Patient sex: F
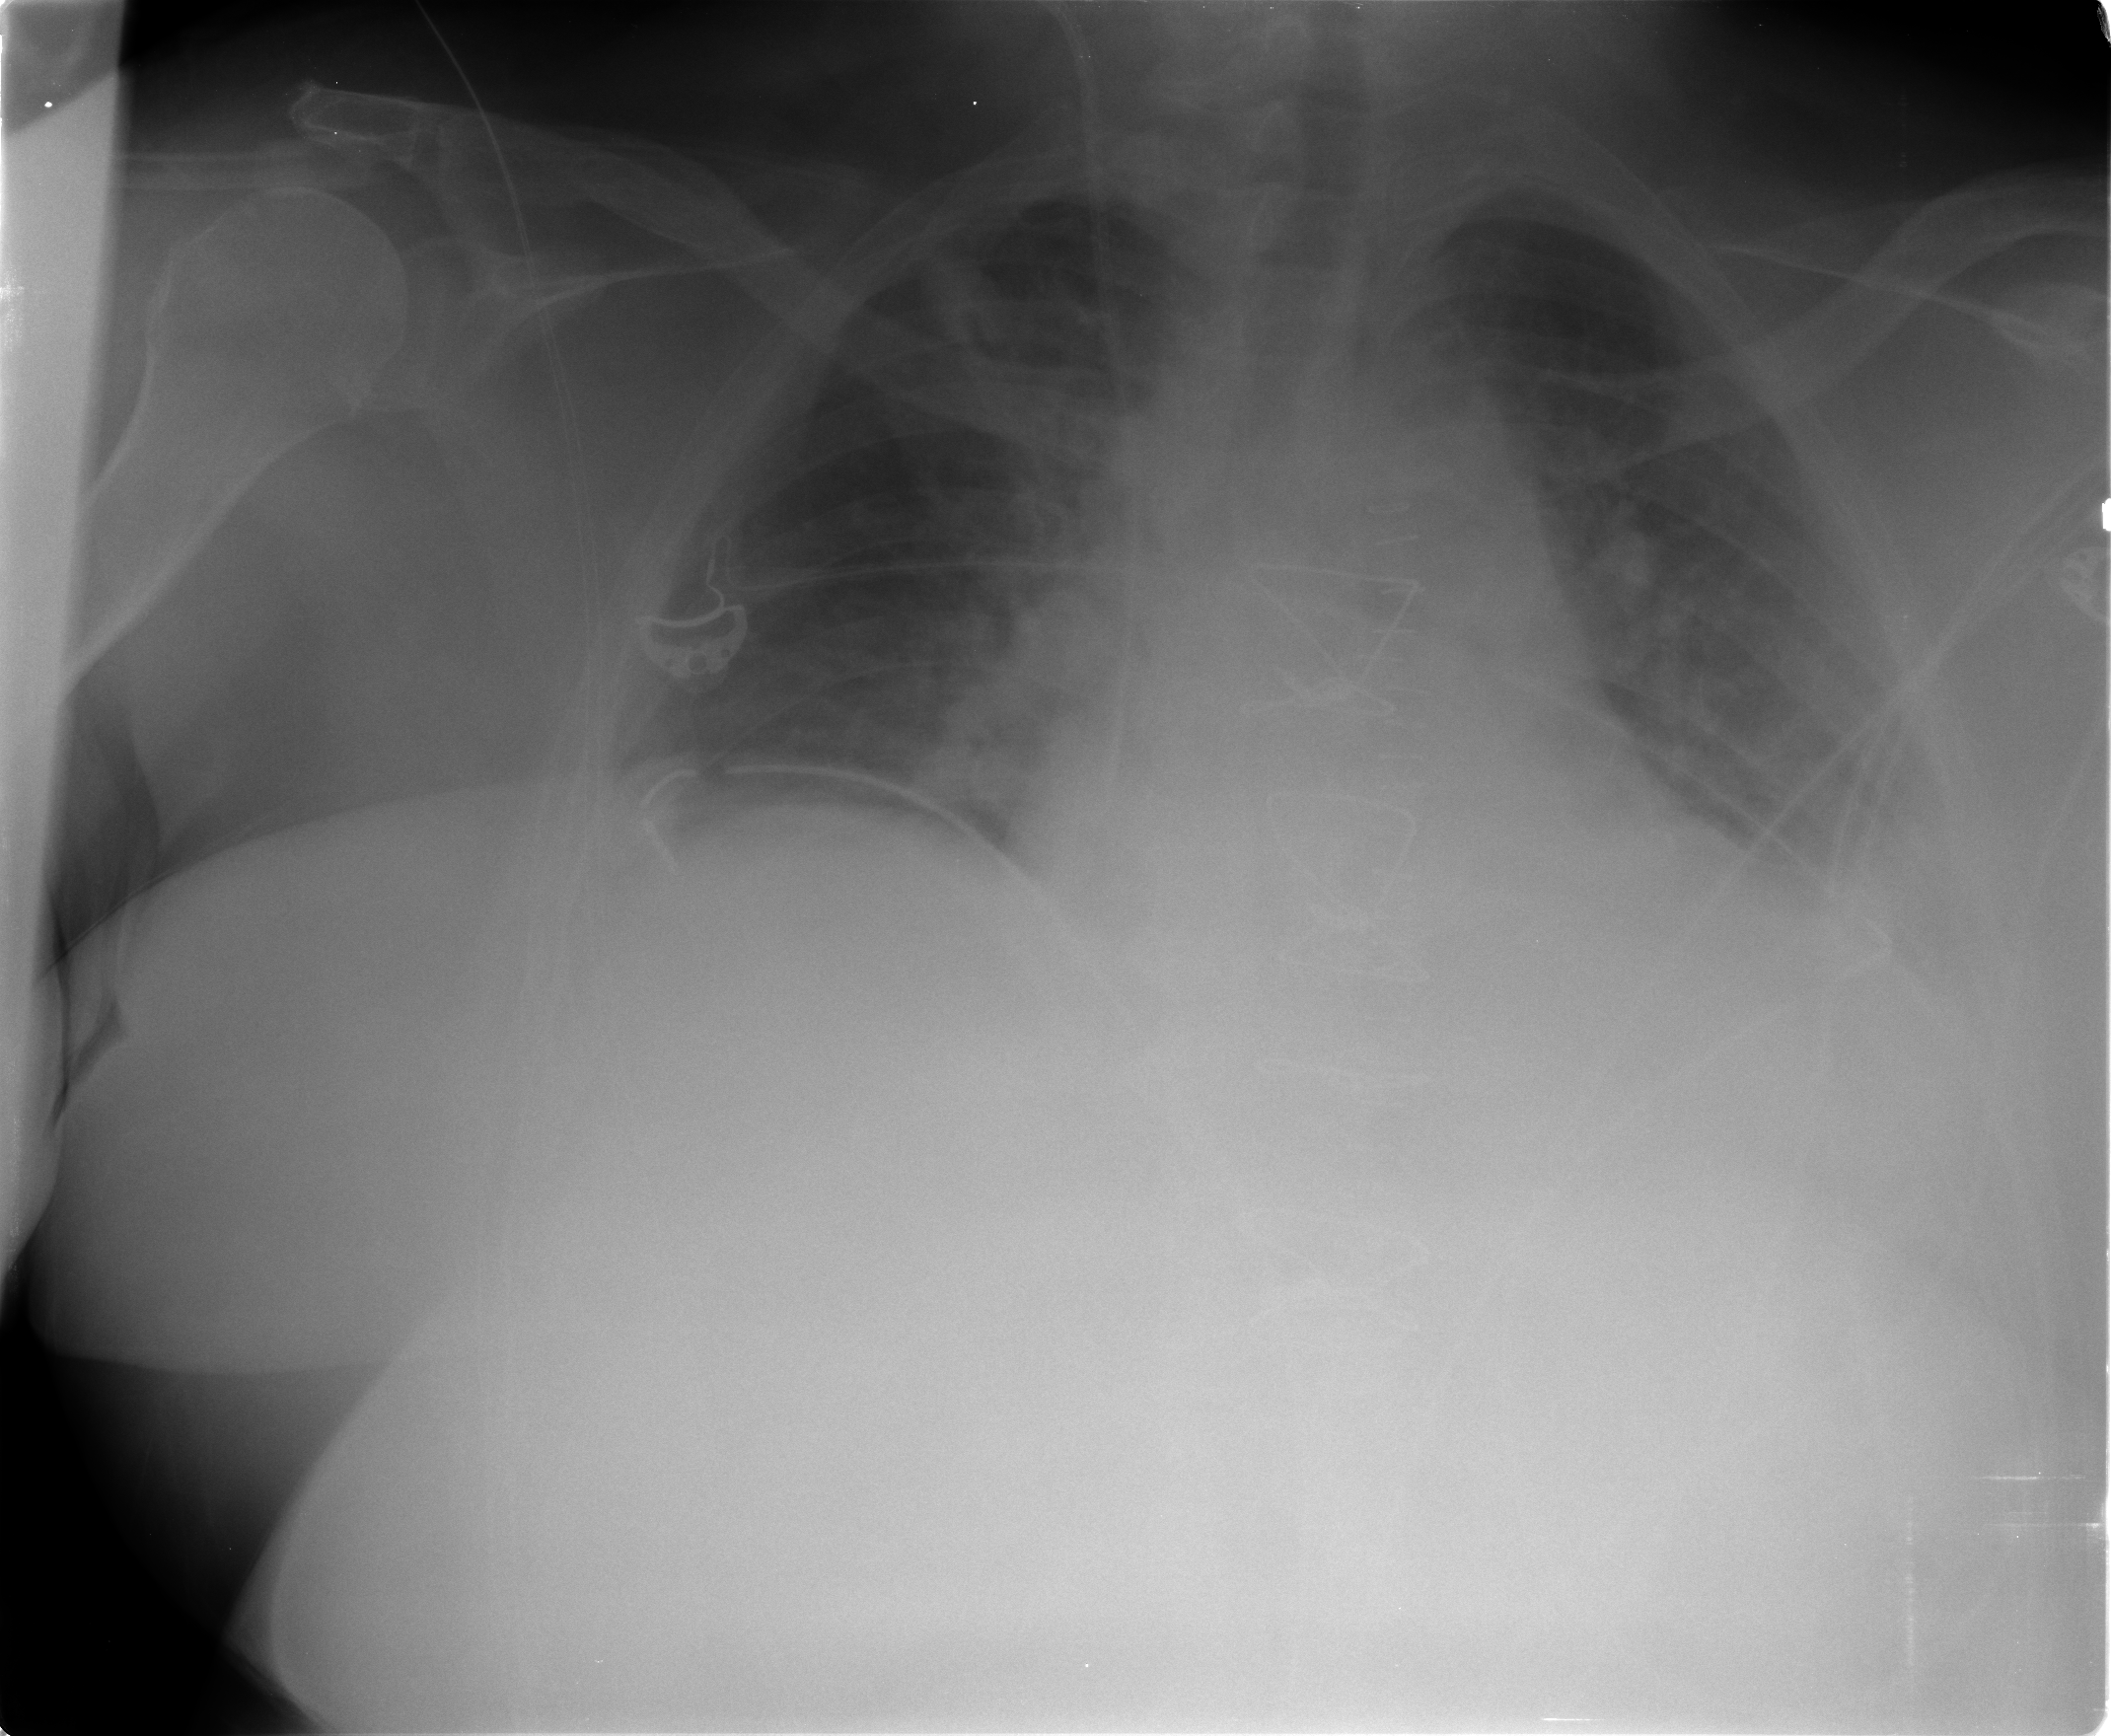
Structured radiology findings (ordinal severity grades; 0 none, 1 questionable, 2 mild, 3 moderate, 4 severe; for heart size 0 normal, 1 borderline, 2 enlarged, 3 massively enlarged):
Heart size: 1
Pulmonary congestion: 2
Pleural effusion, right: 1
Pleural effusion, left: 2
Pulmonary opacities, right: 1
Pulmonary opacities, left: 1
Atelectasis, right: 2
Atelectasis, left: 2